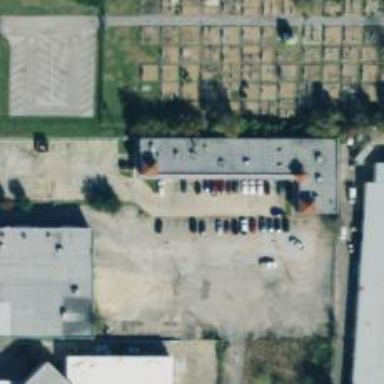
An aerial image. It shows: Parking space.